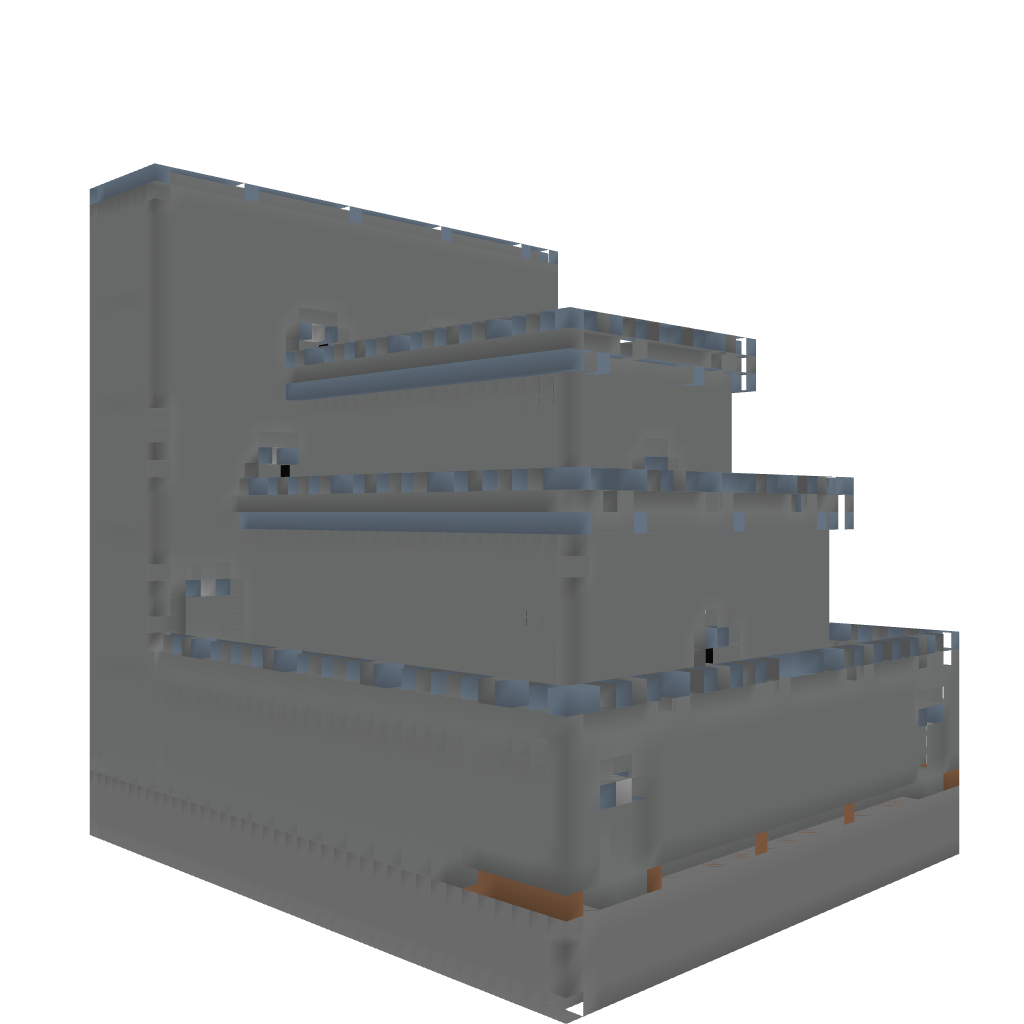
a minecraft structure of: City Capital Fortress